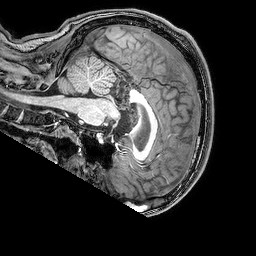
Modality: T1w
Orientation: sagittal
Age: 21
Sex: male